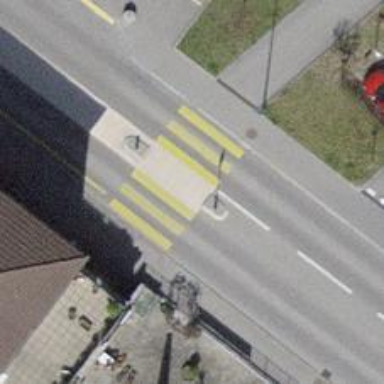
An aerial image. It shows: Marked zebra crossing with pedestrian island.